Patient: sex M, age 60
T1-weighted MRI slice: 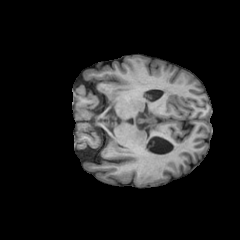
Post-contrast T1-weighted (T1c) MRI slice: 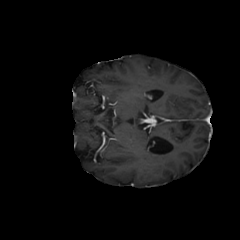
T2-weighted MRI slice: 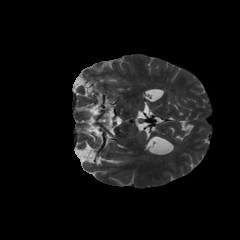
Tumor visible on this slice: no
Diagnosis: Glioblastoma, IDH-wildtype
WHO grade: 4